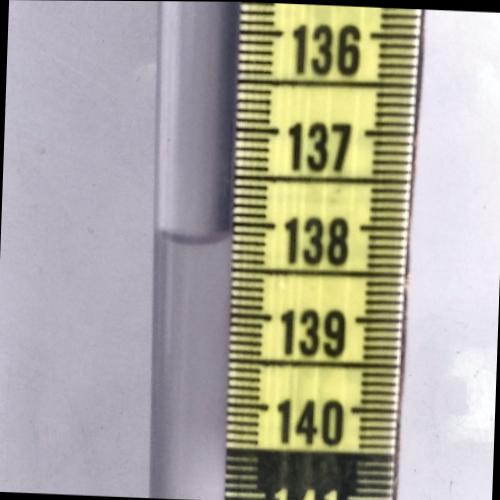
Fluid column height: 138.2 cm